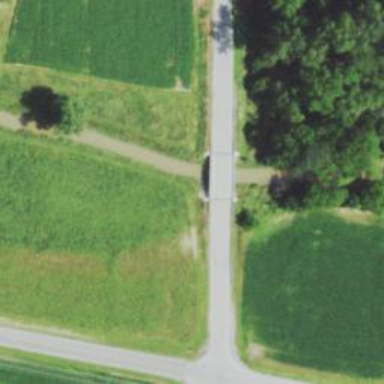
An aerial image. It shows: Tertiary road with bridge.